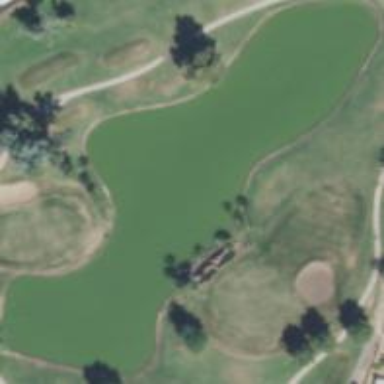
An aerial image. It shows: Water hazard in golf course. The hazard is natural water feature.